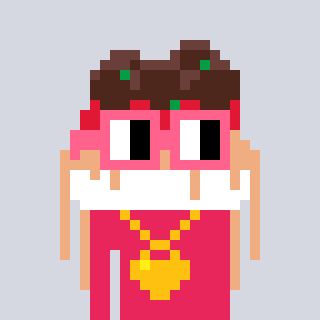
a pixel art character with square pink glasses, a spaghetti-shaped head and a redpinkish-colored body on a cool background